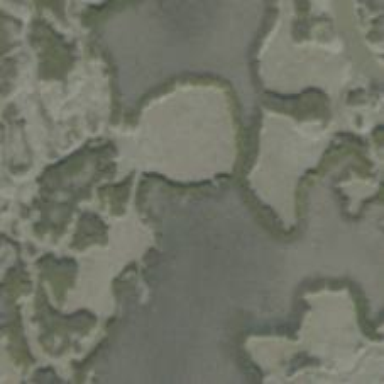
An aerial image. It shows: Saltmarsh wetland area.